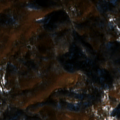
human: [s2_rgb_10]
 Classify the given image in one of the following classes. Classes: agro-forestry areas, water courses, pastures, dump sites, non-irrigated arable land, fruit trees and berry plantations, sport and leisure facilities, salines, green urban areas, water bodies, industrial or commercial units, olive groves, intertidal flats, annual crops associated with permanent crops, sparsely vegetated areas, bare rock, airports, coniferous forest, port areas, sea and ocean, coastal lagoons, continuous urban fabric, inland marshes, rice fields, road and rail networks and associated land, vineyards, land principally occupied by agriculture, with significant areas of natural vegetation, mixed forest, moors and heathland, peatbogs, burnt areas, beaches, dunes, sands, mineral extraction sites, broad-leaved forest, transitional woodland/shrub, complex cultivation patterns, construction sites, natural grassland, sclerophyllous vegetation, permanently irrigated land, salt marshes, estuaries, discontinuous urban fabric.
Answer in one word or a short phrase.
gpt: broad-leaved forest, transitional woodland/shrub